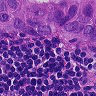
Metastatic tissue present: yes